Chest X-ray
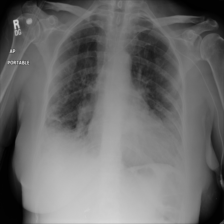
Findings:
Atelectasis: negative
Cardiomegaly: negative
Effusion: negative
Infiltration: negative
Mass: negative
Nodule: negative
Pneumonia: negative
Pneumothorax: negative
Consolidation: positive
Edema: negative
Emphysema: negative
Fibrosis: negative
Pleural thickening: negative
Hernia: negative